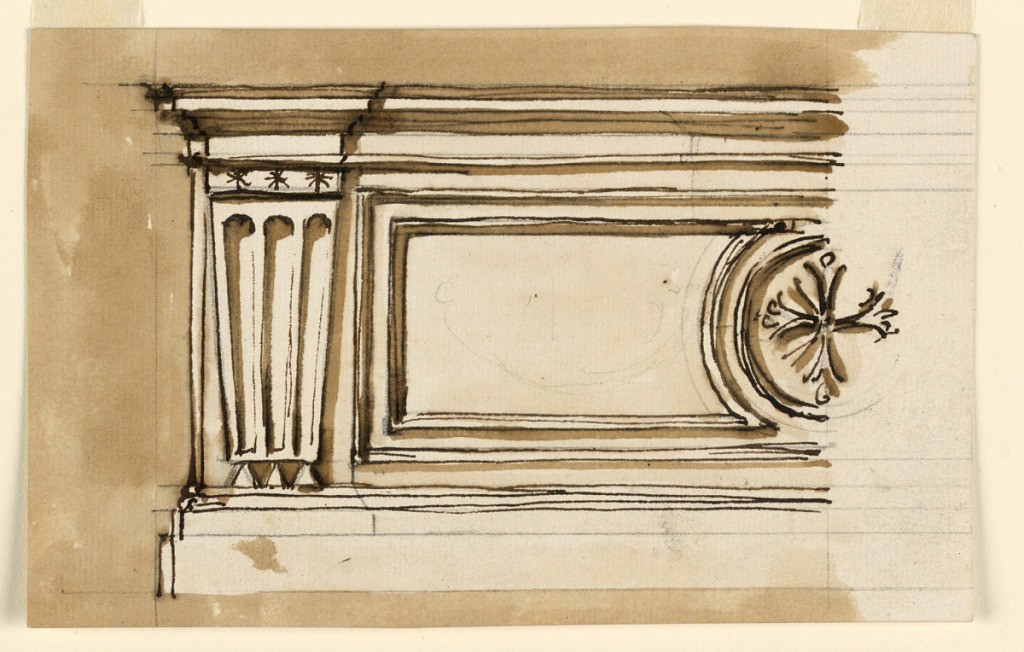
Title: Design for an Altar Mensa
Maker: Giuseppe Barberi, Italian, 1746–1809
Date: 1746-1809
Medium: Pen and brown ink, brush and brown wash, graphite on off-white laid paper
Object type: Drawing
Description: The left half. The pillar at left is decorated with a triglyph. In the center of the front is a cross in a circle. Colored background.